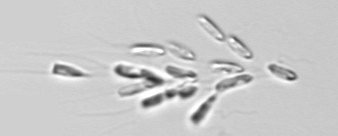
Label: Dinobryon